Interaction volume radius: 5 \u00c5
Interaction volume height: 10 \u00c5
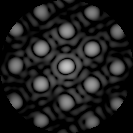
Disorder parameter: 0.104